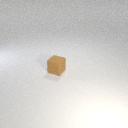
small brown rubber cube